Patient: sex M, age 47
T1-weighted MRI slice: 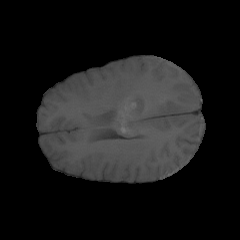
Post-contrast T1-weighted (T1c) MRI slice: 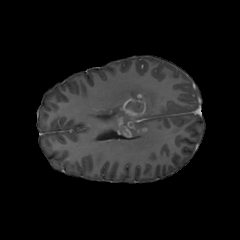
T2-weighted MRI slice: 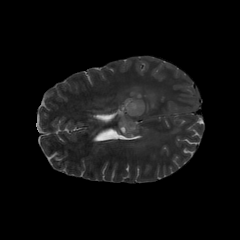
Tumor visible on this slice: yes
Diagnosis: Glioblastoma, IDH-wildtype
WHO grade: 4